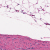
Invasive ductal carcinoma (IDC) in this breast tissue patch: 0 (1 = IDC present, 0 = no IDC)